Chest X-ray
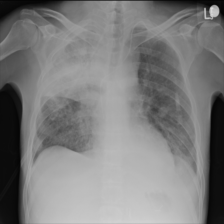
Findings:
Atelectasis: negative
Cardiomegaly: negative
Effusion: negative
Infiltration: positive
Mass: negative
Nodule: positive
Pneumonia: negative
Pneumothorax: negative
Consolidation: negative
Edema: negative
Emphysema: negative
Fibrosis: negative
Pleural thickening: negative
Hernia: negative